Question: This is my first MVC application, and this must be something simple but I've been trying to make this work for so many hours now..
# What I want to do
I want to display a table in a partial view and be able to delete items from the parent view. The simple version looks something like this (the actual application is not about fruits):

# What I have now
## Partial View (_FruitList.cshtml)
'''
<div id="listOfFruits">
<table class="table">
<tr>
<th class="active">Description</th>
<th class="active">Amount</th>
</tr>
@foreach(var item in Model)
{
<tr>
<td>@item.Description</td>
<td>@item.Amount</td>
<td><button class=".." onclick="d(@item.FruitID)">Delete</button></td>
</tr>
}
</table>
</div>
'''
## Parent View (Home.cshtml)
'''
@section scripts
{
<script type="text/javascript">
$(document).ready(function (){
function d(id){
var url = "/Fruit/DeleteFruit/";
$.post(url, {id: id})
.done(function(response){
$("#listOfFruits").html(response);
});
}
});
</script>
}
@{Html.RenderPartial("_FruitList", Model.FruitList);}
'''
## Controller (FruitController.cs)
'''
[HttpPost]
public ActionResult DeleteFruit(int id)
{
//Delete the selected fruit
FruitViewMode item = new FruitViewMode();
return PartialView(item.FruitList);
}
'''
# My Question
I can view the table with the fruit data in the parent view, but clicking the 'Delete' button does not call the d function in the parent view.
(Javascript and JQuery should be working in the partial view because I've tested 'alert' and 'addClass' and they work fine)
I'm very new to this so it's very likely that I'm missing some basic stuff but what am I missing?
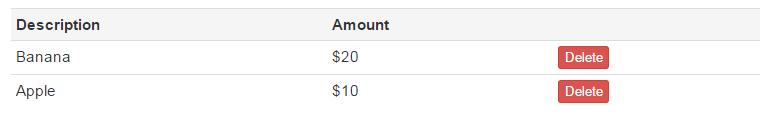
Answer: 'd()' isn't declared in the global page scope, so it isn't found. declare it in the root of the '<script>' tag (i.e., not within a 'document.ready') to have access to it from the 'onclick'
'''
<script type="text/javascript">
function d(id){
var url = "/Fruit/DeleteFruit/";
$.post(url, {id: id})
.done(function(response){
$("#listOfFruits").html(response);
});
}
</script>
'''